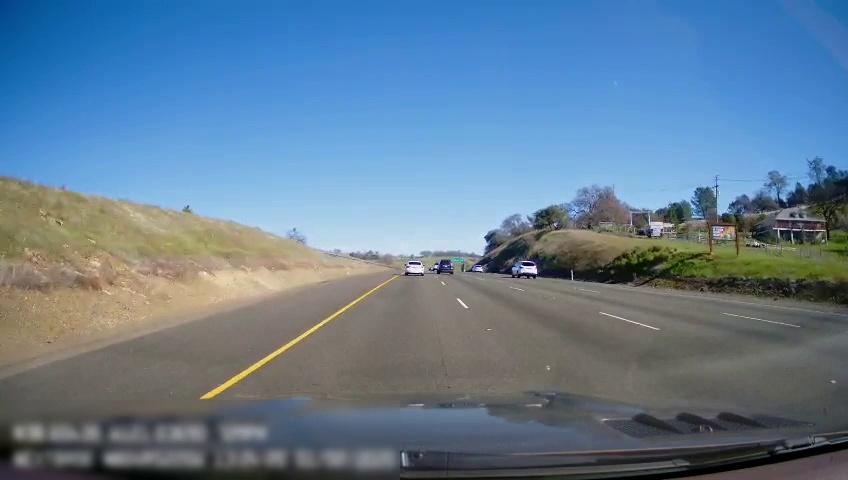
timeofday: Day
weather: Sunny
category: Drivable Space
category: Vehicles | Car
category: Vehicles | SUV
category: Vehicles | SUV
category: Vehicles | SUV
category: Vehicles | Car
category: Lanes | Current Lane
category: Lanes | Current Lane
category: Lanes | Alternate Lane
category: Lanes | Alternate Lane
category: Lanes | Alternate Lane
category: Traffic | Signs